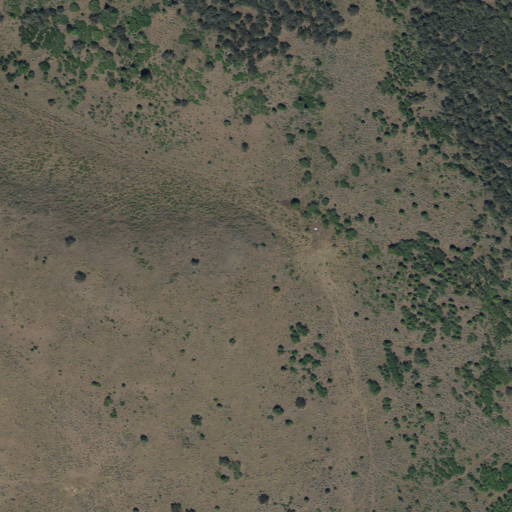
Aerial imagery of plain(s) in Utah named Porkies Pasture containing shrub, evergreen forest, and deciduous forest